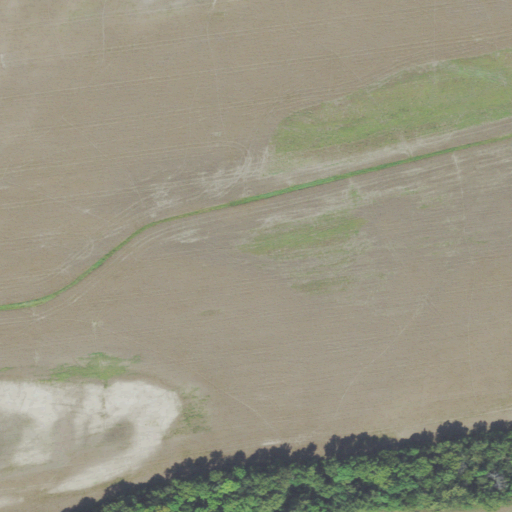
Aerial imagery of plain(s) in Tennessee named Island Number Thirty-seven containing cultivated crops, woody wetlands, and herbaceous wetlands